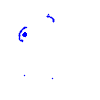
Particle: kaon